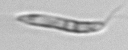
Label: Euglena